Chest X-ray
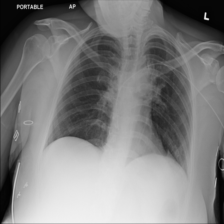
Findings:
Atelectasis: negative
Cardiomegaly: negative
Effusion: negative
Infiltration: negative
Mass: negative
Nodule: negative
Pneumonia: negative
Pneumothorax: negative
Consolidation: negative
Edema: negative
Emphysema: negative
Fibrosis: negative
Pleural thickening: negative
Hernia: negative